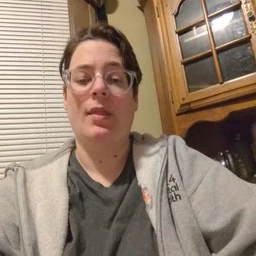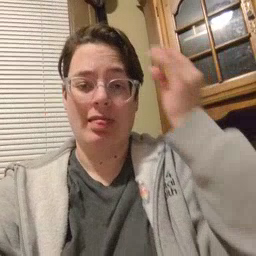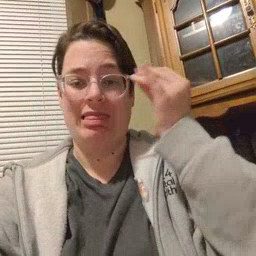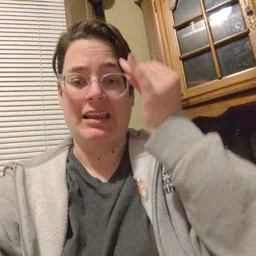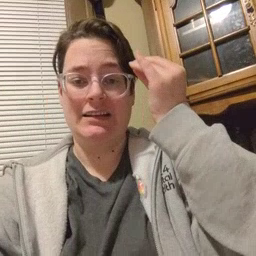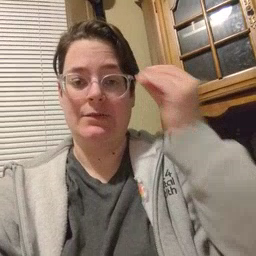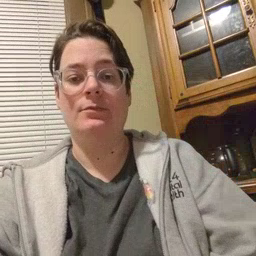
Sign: think